Question: Consider the following plot:
'''
q1 <- c(<PHONE>.0, 908364.8, 876009.1, 847892.8, 824808.3, 805416.2, 785266.2, 770997.1, 753908.6, 744599.9, 706777.6, 674659.9, 634654.4, 601440.4, 568259.7, 535361.3, 493679.9, 465526.5, 429766.6, 395244.7, 361483.2, 332136.6, 308574.5, 285500.6, 262166.2 ,237989.0 , 210766.1, 188578.1, 166762.3 , 140399.8 ,114865.5)
plot(q1, type = "l", lty = 1, lwd = 2, col = "darkolivegreen3", ylim = c(0,4*10^6))
'''

As you can somewhat see on the graph, the line is not drawn perfectly, but has some "chainsaw" imperfections.. Is there a parameter or a line type that could fix this?
Thanks!
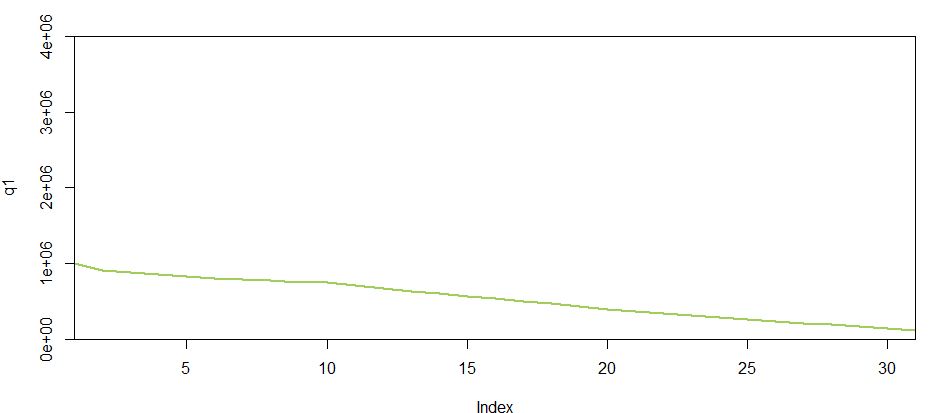
Answer: Anti-aliasing and other issues related to image rendering is controlled by the device you carry out the plotting on. On a windows system please refer to the <URL> help page for options and information. Unfortunately there doesn't seem to be any settings for anti-aliasing so then I guess it comes down to you graphics drivers. In other words, there is no quick fix.
However, you can try plotting to a file with 'png' or 'jpeg' instead. Even better is to plot to a vectorized file, such as 'pdf' or 'svg' where the concept of aliasing doesn't even apply (it is left to the device you view the file in, acrobat reader).